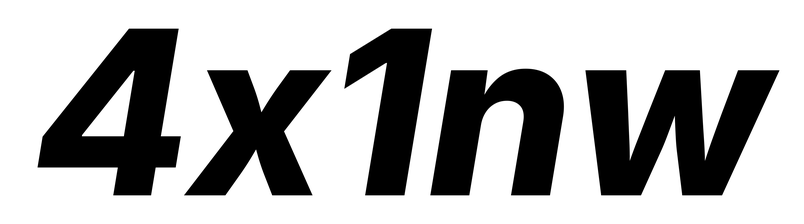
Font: Inter-Italic_ExtraBold_Italic